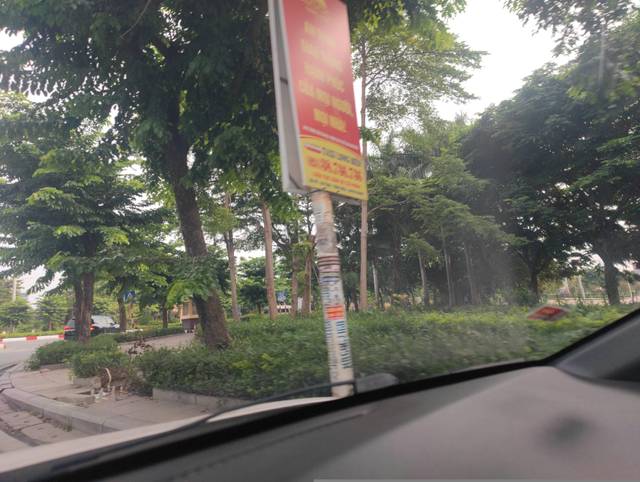
Region: Vietnam
Coordinates: 21.027, 105.897